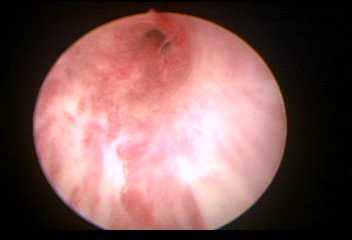
Modality: WLC
Class: Normal mucosa
Bladder cancer association: No